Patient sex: F
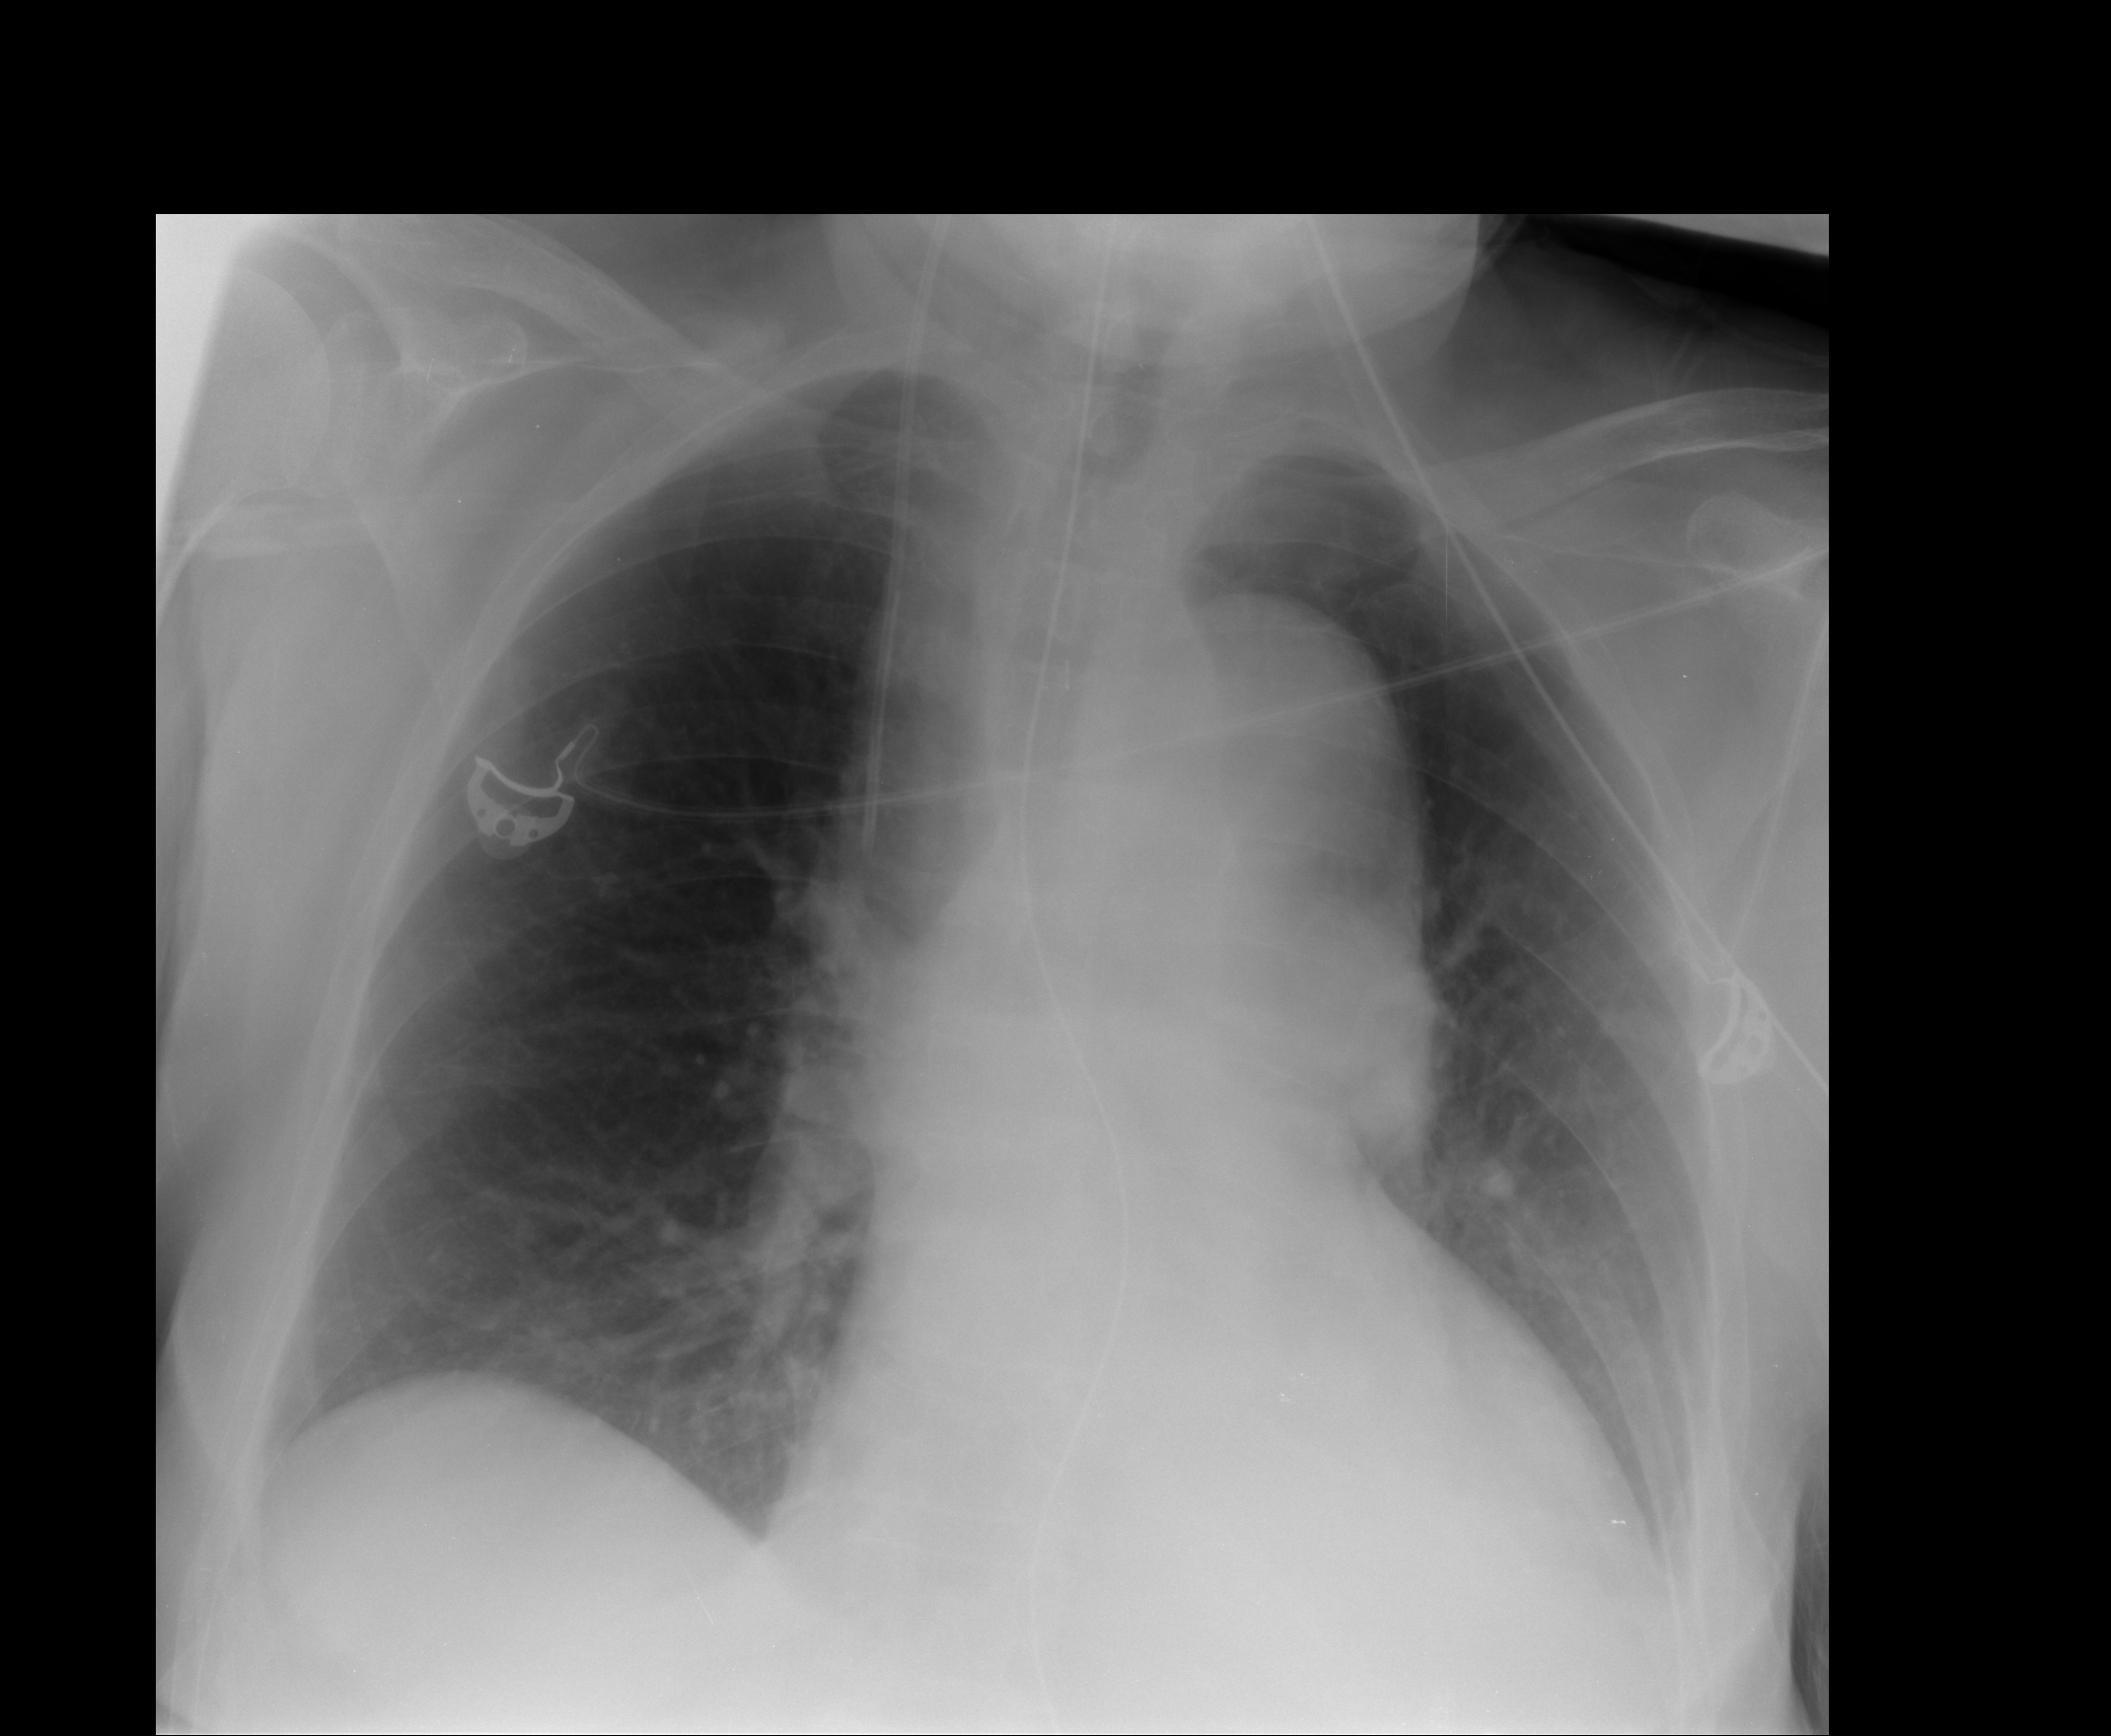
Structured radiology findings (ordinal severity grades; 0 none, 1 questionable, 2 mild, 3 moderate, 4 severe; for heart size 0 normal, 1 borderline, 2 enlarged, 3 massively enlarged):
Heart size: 2
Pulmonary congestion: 0
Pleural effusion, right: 0
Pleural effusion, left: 1
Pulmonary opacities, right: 0
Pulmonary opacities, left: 0
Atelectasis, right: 0
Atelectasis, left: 2